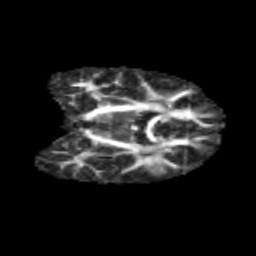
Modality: FA
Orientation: coronal
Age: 12
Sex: male
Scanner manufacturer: siemens
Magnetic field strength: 3 T
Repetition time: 3.8 s
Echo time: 0.07 s